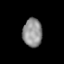
Tissue: lung
Cell type: Myeloid cells
Senescence score: 0.1987
Nuclear area (px): 541
Mean DAPI intensity: 144.917